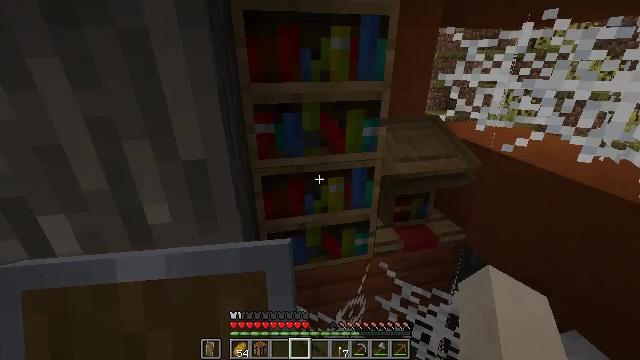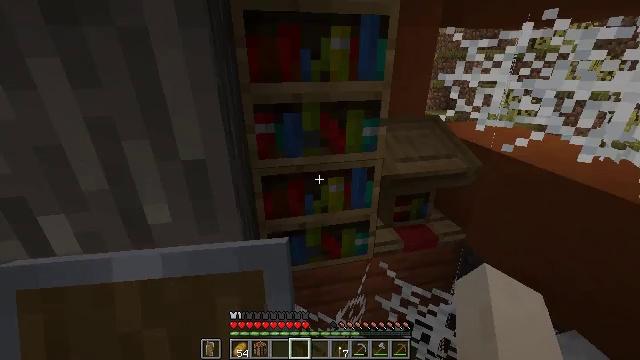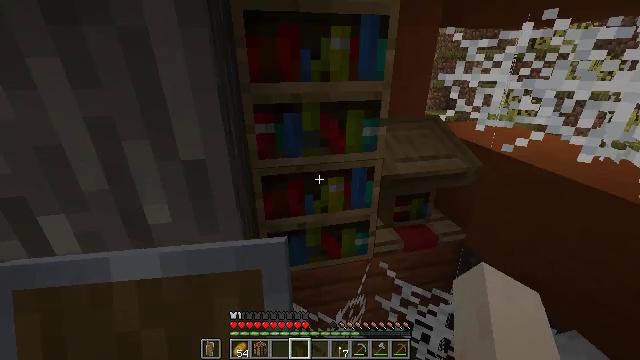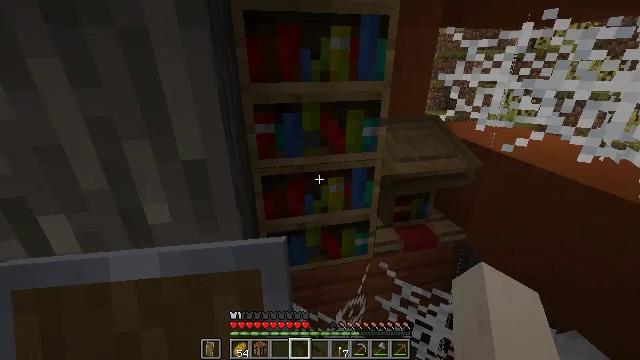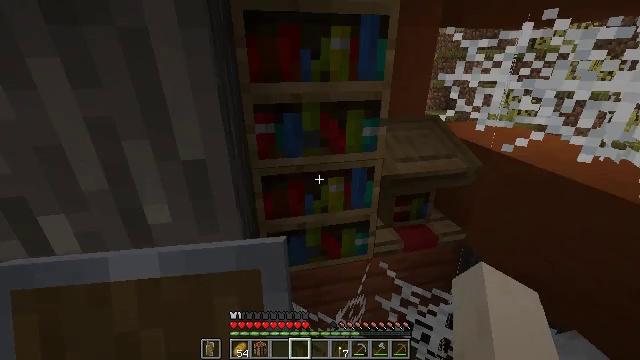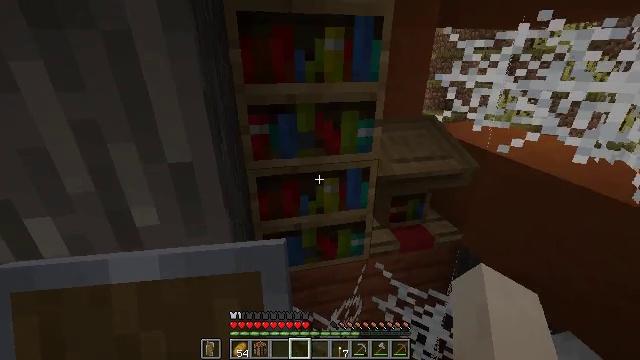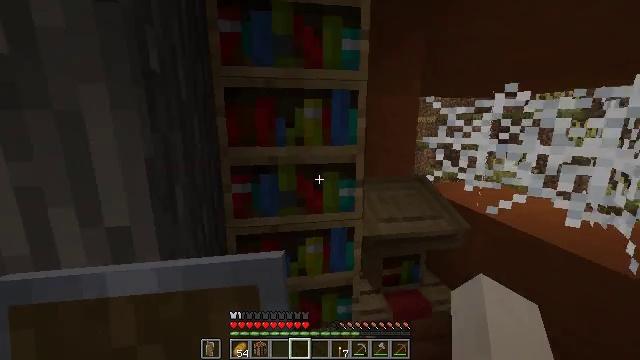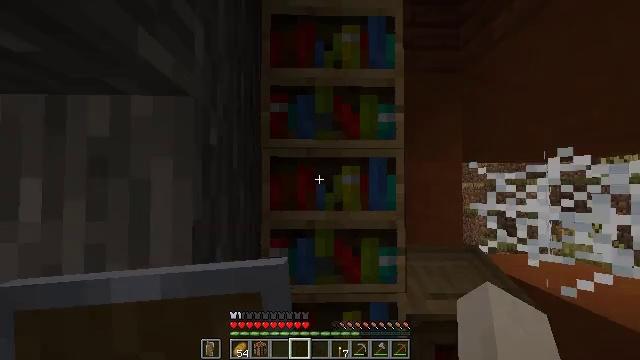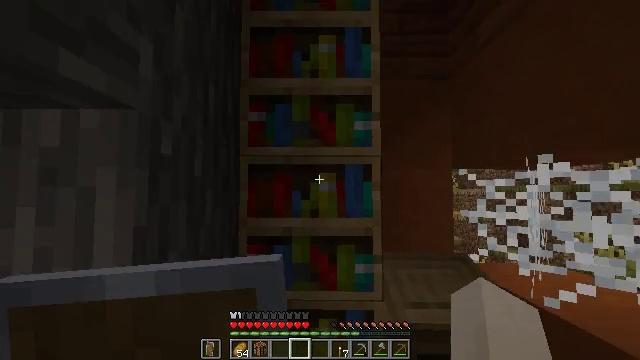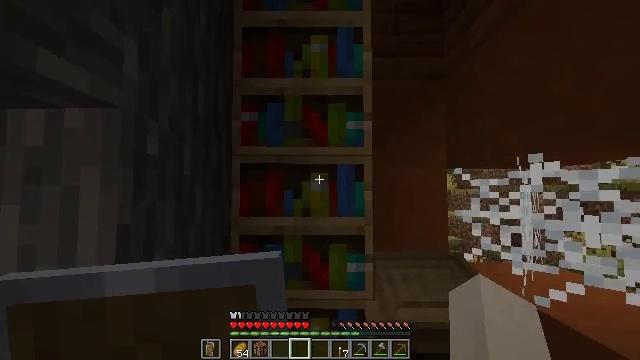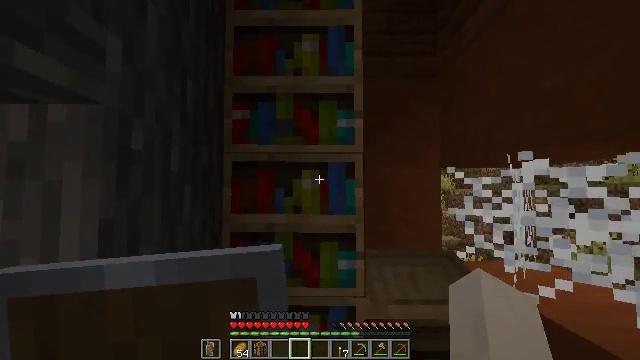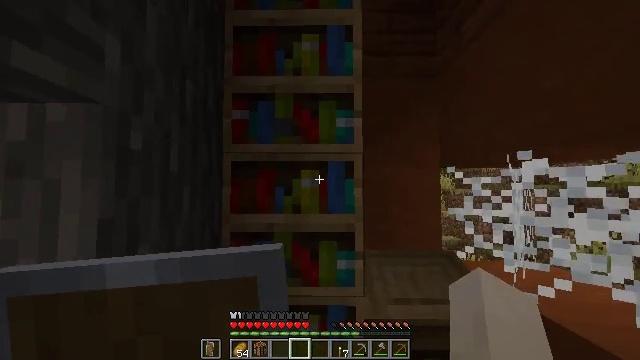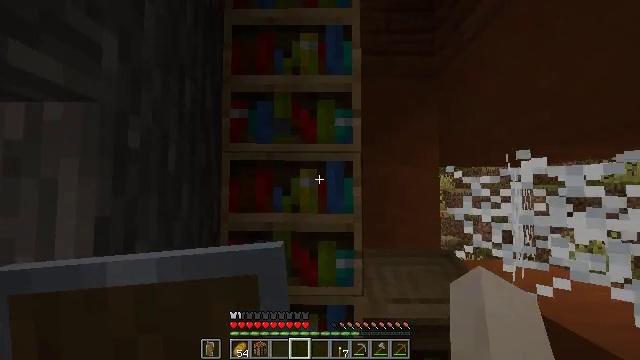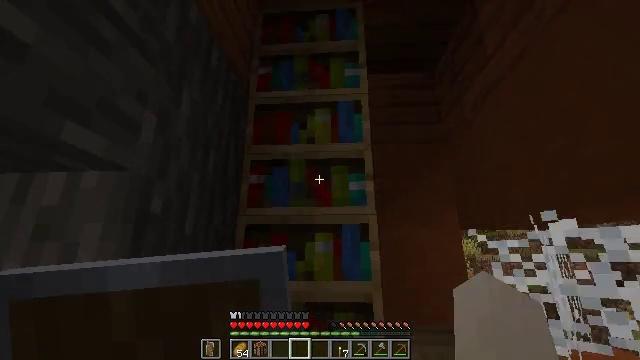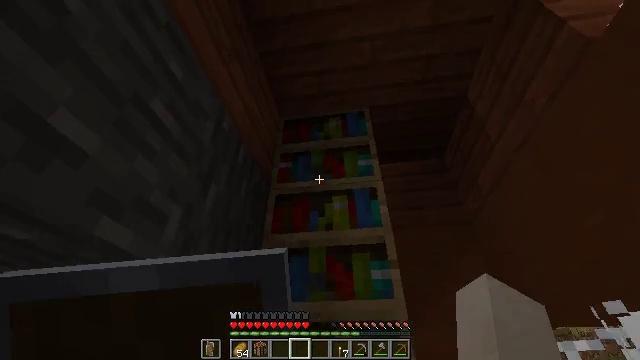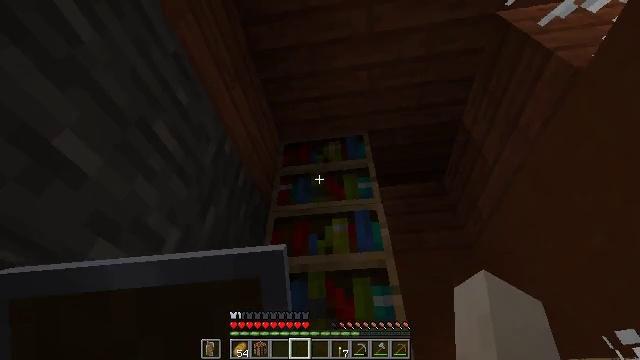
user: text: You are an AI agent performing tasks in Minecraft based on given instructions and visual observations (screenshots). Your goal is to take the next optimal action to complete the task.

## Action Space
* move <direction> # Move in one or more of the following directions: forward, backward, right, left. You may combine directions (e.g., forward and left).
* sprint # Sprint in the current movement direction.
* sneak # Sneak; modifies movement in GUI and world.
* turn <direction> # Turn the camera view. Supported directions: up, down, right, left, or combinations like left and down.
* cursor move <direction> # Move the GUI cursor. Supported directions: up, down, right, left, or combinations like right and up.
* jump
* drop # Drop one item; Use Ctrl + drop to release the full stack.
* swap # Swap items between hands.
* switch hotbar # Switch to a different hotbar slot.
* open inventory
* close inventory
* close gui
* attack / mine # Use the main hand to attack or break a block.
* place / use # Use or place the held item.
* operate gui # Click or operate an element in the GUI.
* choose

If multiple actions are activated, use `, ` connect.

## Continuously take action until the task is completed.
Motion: motion action
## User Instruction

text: Reclaim bookshelf materials.
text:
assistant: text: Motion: no_op
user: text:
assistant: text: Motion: no_op
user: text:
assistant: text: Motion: no_op
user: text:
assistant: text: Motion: no_op
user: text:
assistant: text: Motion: move right
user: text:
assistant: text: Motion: move right, turn left and up
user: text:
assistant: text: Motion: move right, turn left and up
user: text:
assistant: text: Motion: turn left and up
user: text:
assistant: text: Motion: no_op
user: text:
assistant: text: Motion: no_op
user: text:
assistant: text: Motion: no_op
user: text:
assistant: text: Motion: no_op
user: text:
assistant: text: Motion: turn left and up
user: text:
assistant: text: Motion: turn left and up
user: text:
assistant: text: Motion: turn up
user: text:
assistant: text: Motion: no_op
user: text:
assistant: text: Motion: no_op
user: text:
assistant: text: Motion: no_op
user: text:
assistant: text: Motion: no_op
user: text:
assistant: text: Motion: turn right and up
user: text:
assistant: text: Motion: turn right and up
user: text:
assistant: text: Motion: no_op
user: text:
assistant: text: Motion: no_op
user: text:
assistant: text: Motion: no_op
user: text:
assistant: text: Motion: turn left and down
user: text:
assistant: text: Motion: turn left and down
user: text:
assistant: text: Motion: turn down
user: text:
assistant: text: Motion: turn down
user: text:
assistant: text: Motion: no_op
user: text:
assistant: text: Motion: no_op